Field crop: maize
Growth stage: 2
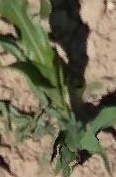
Species: maize